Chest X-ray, AP view. Patient: 17 years old, sex F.
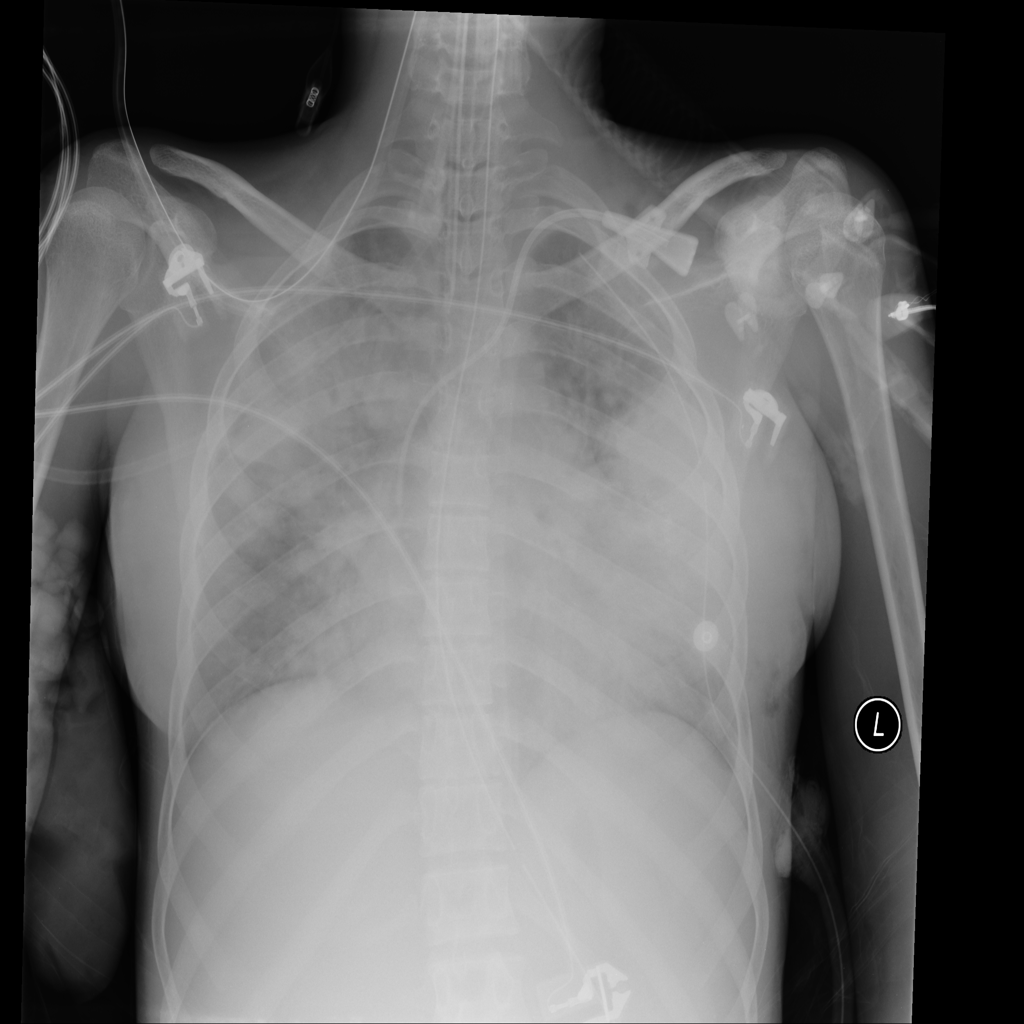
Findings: No Finding